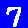
Digit: 7